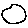
Label: circle